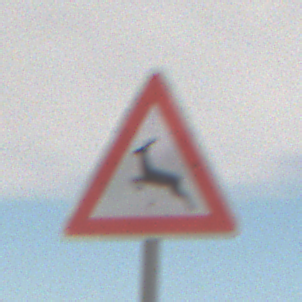
Verkehrszeichen: WildwechselRechts
Umgebung: Outdoor, Nature
Tageszeit: MorningAfternoon
Wetter: Overcast
Licht: Natural
Jahreszeit: Winter
Kontrast: LowContrast